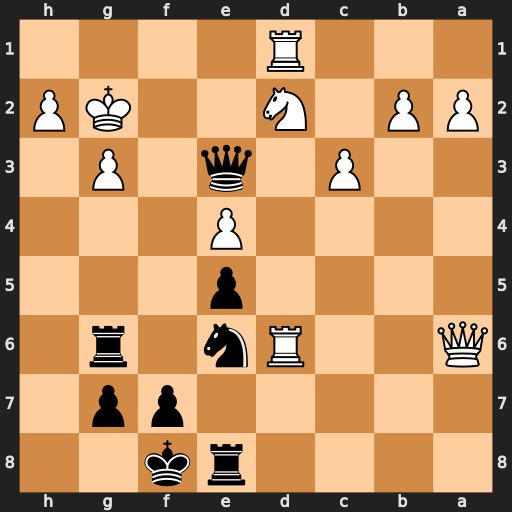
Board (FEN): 4rk2/5pp1/Q2Rn1r1/4p3/4P3/2P1q1P1/PP1N2KP/3R4
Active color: b
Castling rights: -
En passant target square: -
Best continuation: Nc5 Qc4 Rxd6 Nf1 Qxe4+ Qxe4 Nxe4